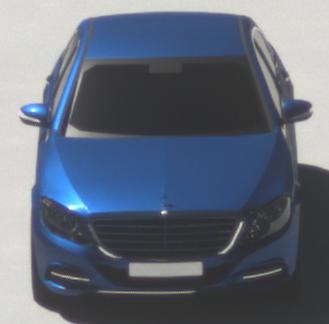
Make: Mercedes-Benz
Model: S 400 HYBRID
Detailed model: S-Class (222) Limousine
Model produced from: 2013/05
Model produced until: 2015/04
Doors: 4
Color: blue
Road condition: dry road
Daytime: midday
Contrast: high contrast